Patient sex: M
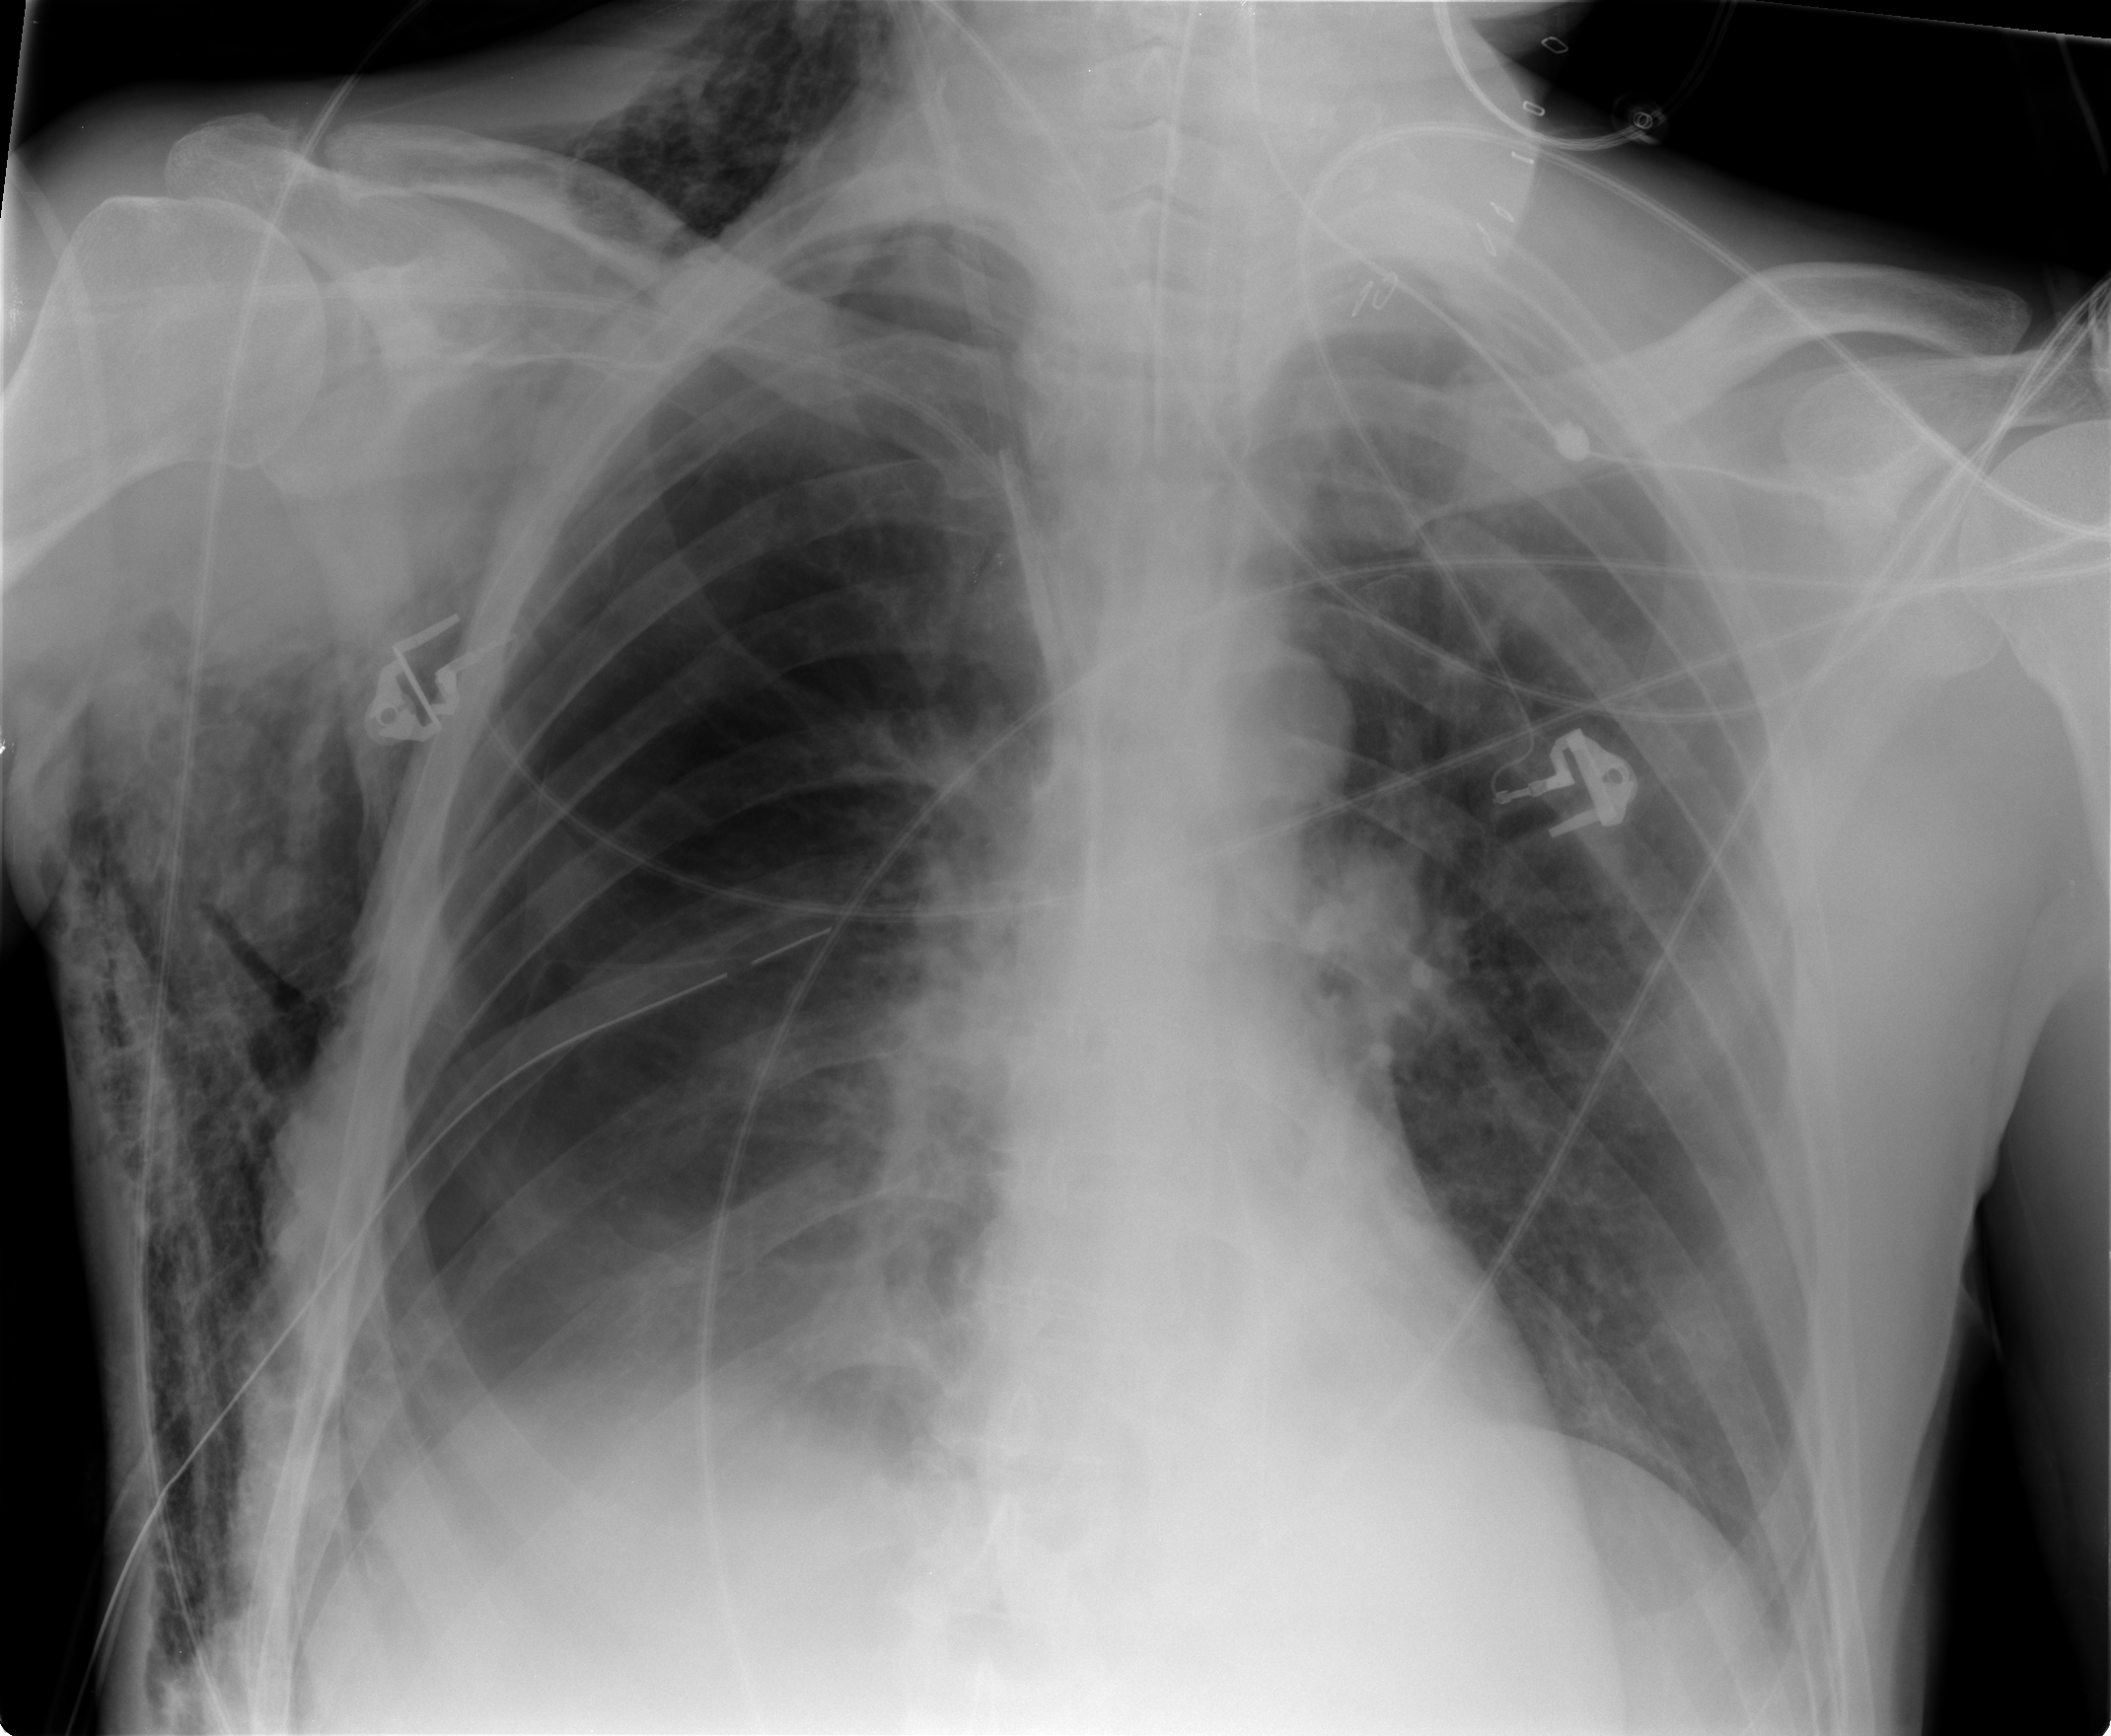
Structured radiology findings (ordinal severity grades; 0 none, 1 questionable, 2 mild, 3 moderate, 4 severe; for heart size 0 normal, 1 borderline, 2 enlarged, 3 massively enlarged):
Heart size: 0
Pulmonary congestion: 1
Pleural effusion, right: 2
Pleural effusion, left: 1
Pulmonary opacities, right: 1
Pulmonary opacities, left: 0
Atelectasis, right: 2
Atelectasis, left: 2